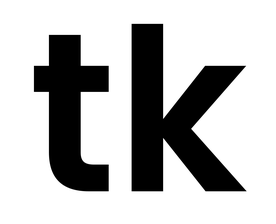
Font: Poppins-SemiBold